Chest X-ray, PA view. Patient: 67 years old, sex F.
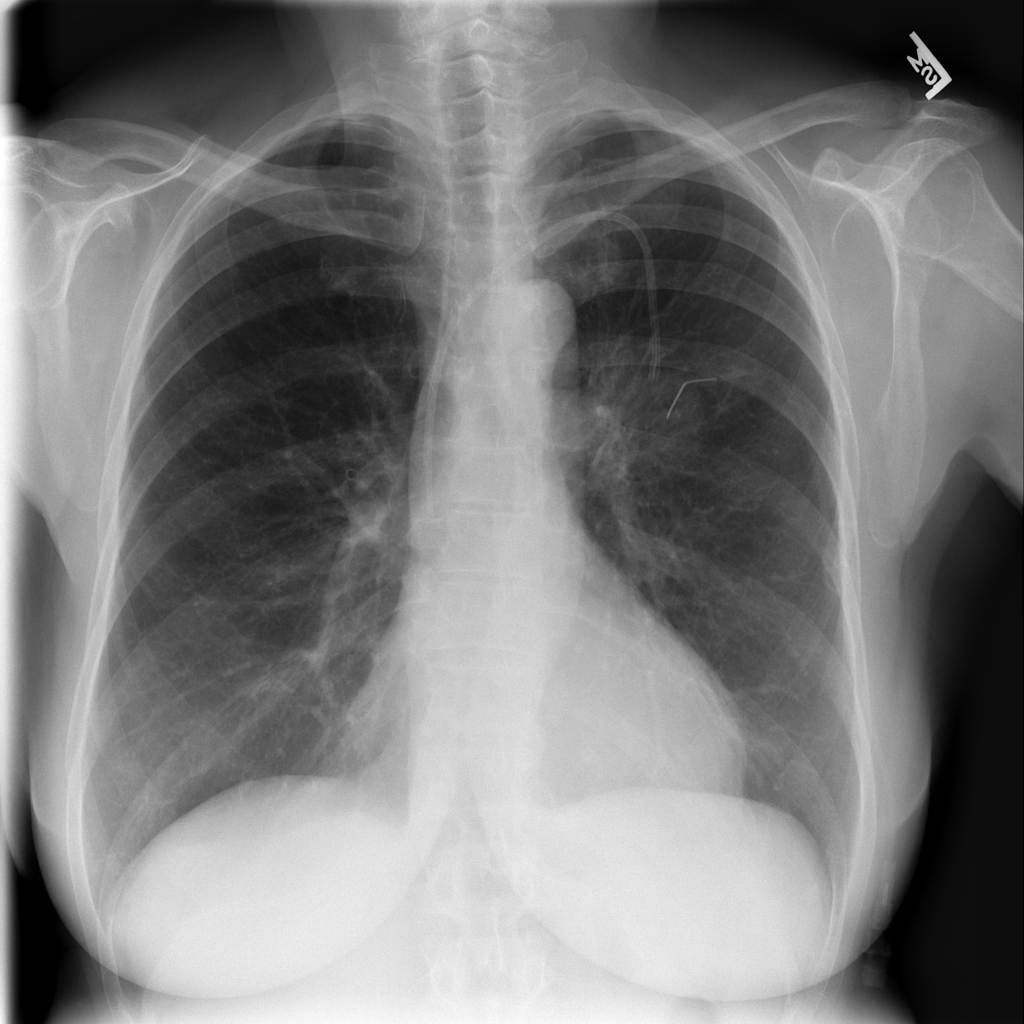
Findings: Emphysema